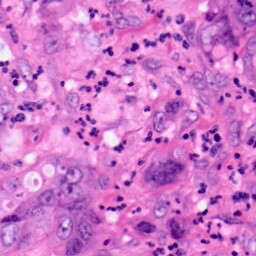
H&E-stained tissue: Pancreatic